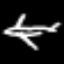
Label: airplane